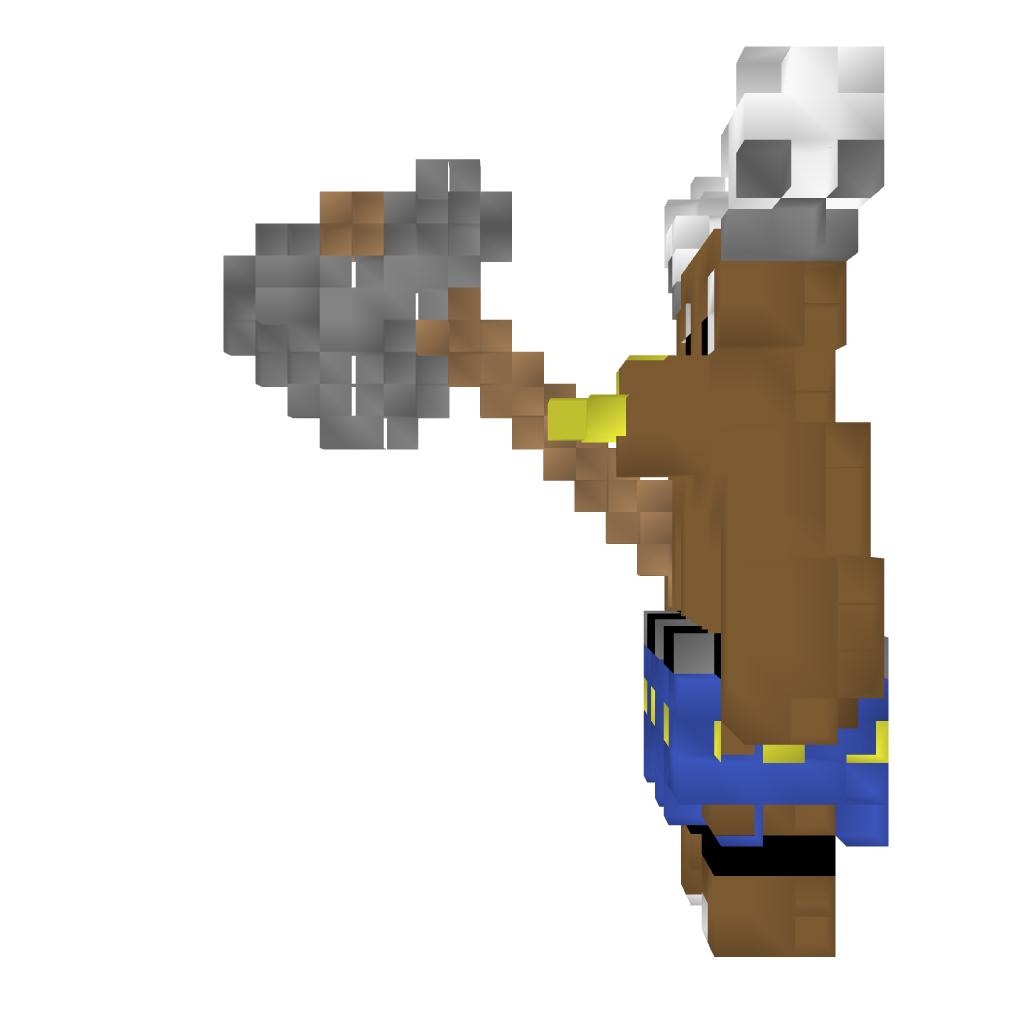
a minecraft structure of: Minotaurus high quality